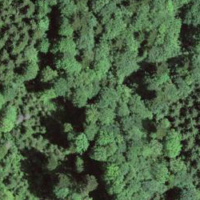
EUNIS habitat code: 44
Species observed at this site:
Caltha palustris